Question:
An item has many tags through the taggables table. In MYSQL, how do I search for items tagged as "Blue" that aren't also tagged as "Square"?
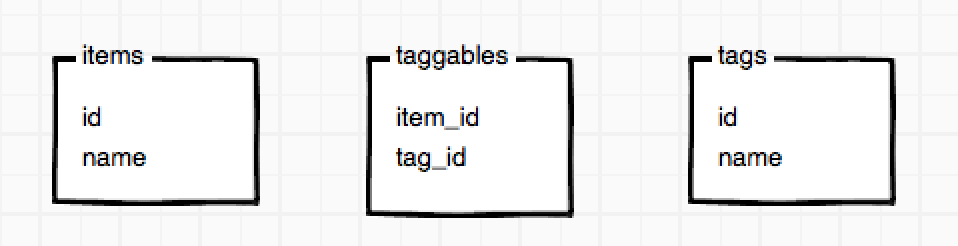
Answer: You can do this with 'EXISTS' and 'NOT EXISTS':
'''
SELECT items.* FROM items
WHERE EXISTS(
SELECT * FROM item_has_tags
WHERE item_id=items.id AND name='square')
AND NOT EXISTS(
SELECT * FROM item_has_tags
WHERE item_id=items.id AND name='blue');
'''
To simplify things a bit you can create a view
'''
CREATE VIEW item_has_tags AS
SELECT * FROM taggables
JOIN tags ON (taggables.tag_id = tags.id);
'''
and the query then becomes,
'''
SELECT items.* FROM items WHERE
EXISTS(SELECT * FROM item_has_tags WHERE item_id=items.id AND name='square')
AND NOT
EXISTS (SELECT * FROM item_has_tags WHERE item_id=items.id AND name='blue');
'''